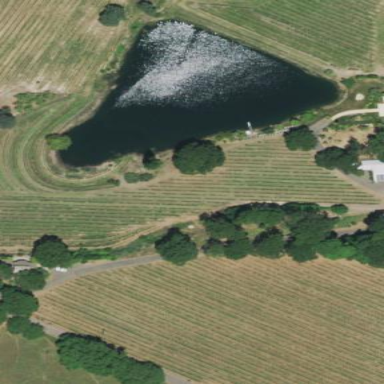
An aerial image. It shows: Vineyard growing wine grapes.